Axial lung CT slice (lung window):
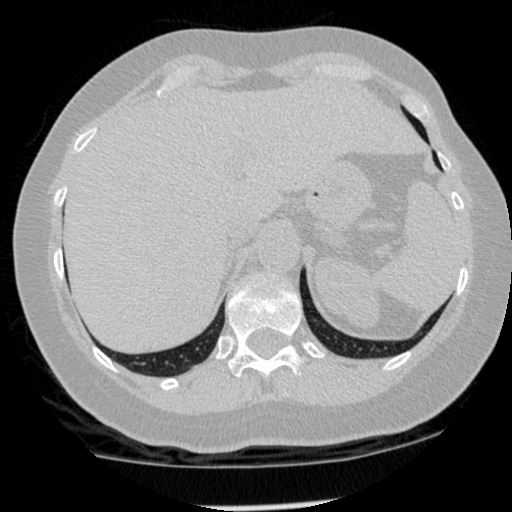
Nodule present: no